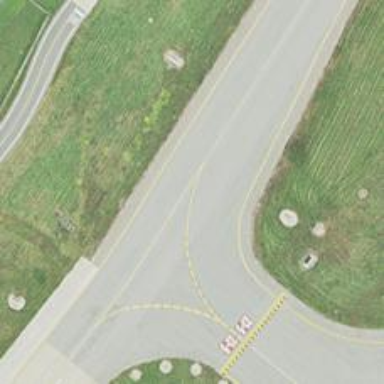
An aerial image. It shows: Image of taxiway at airport.